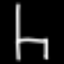
Label: chair